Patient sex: M
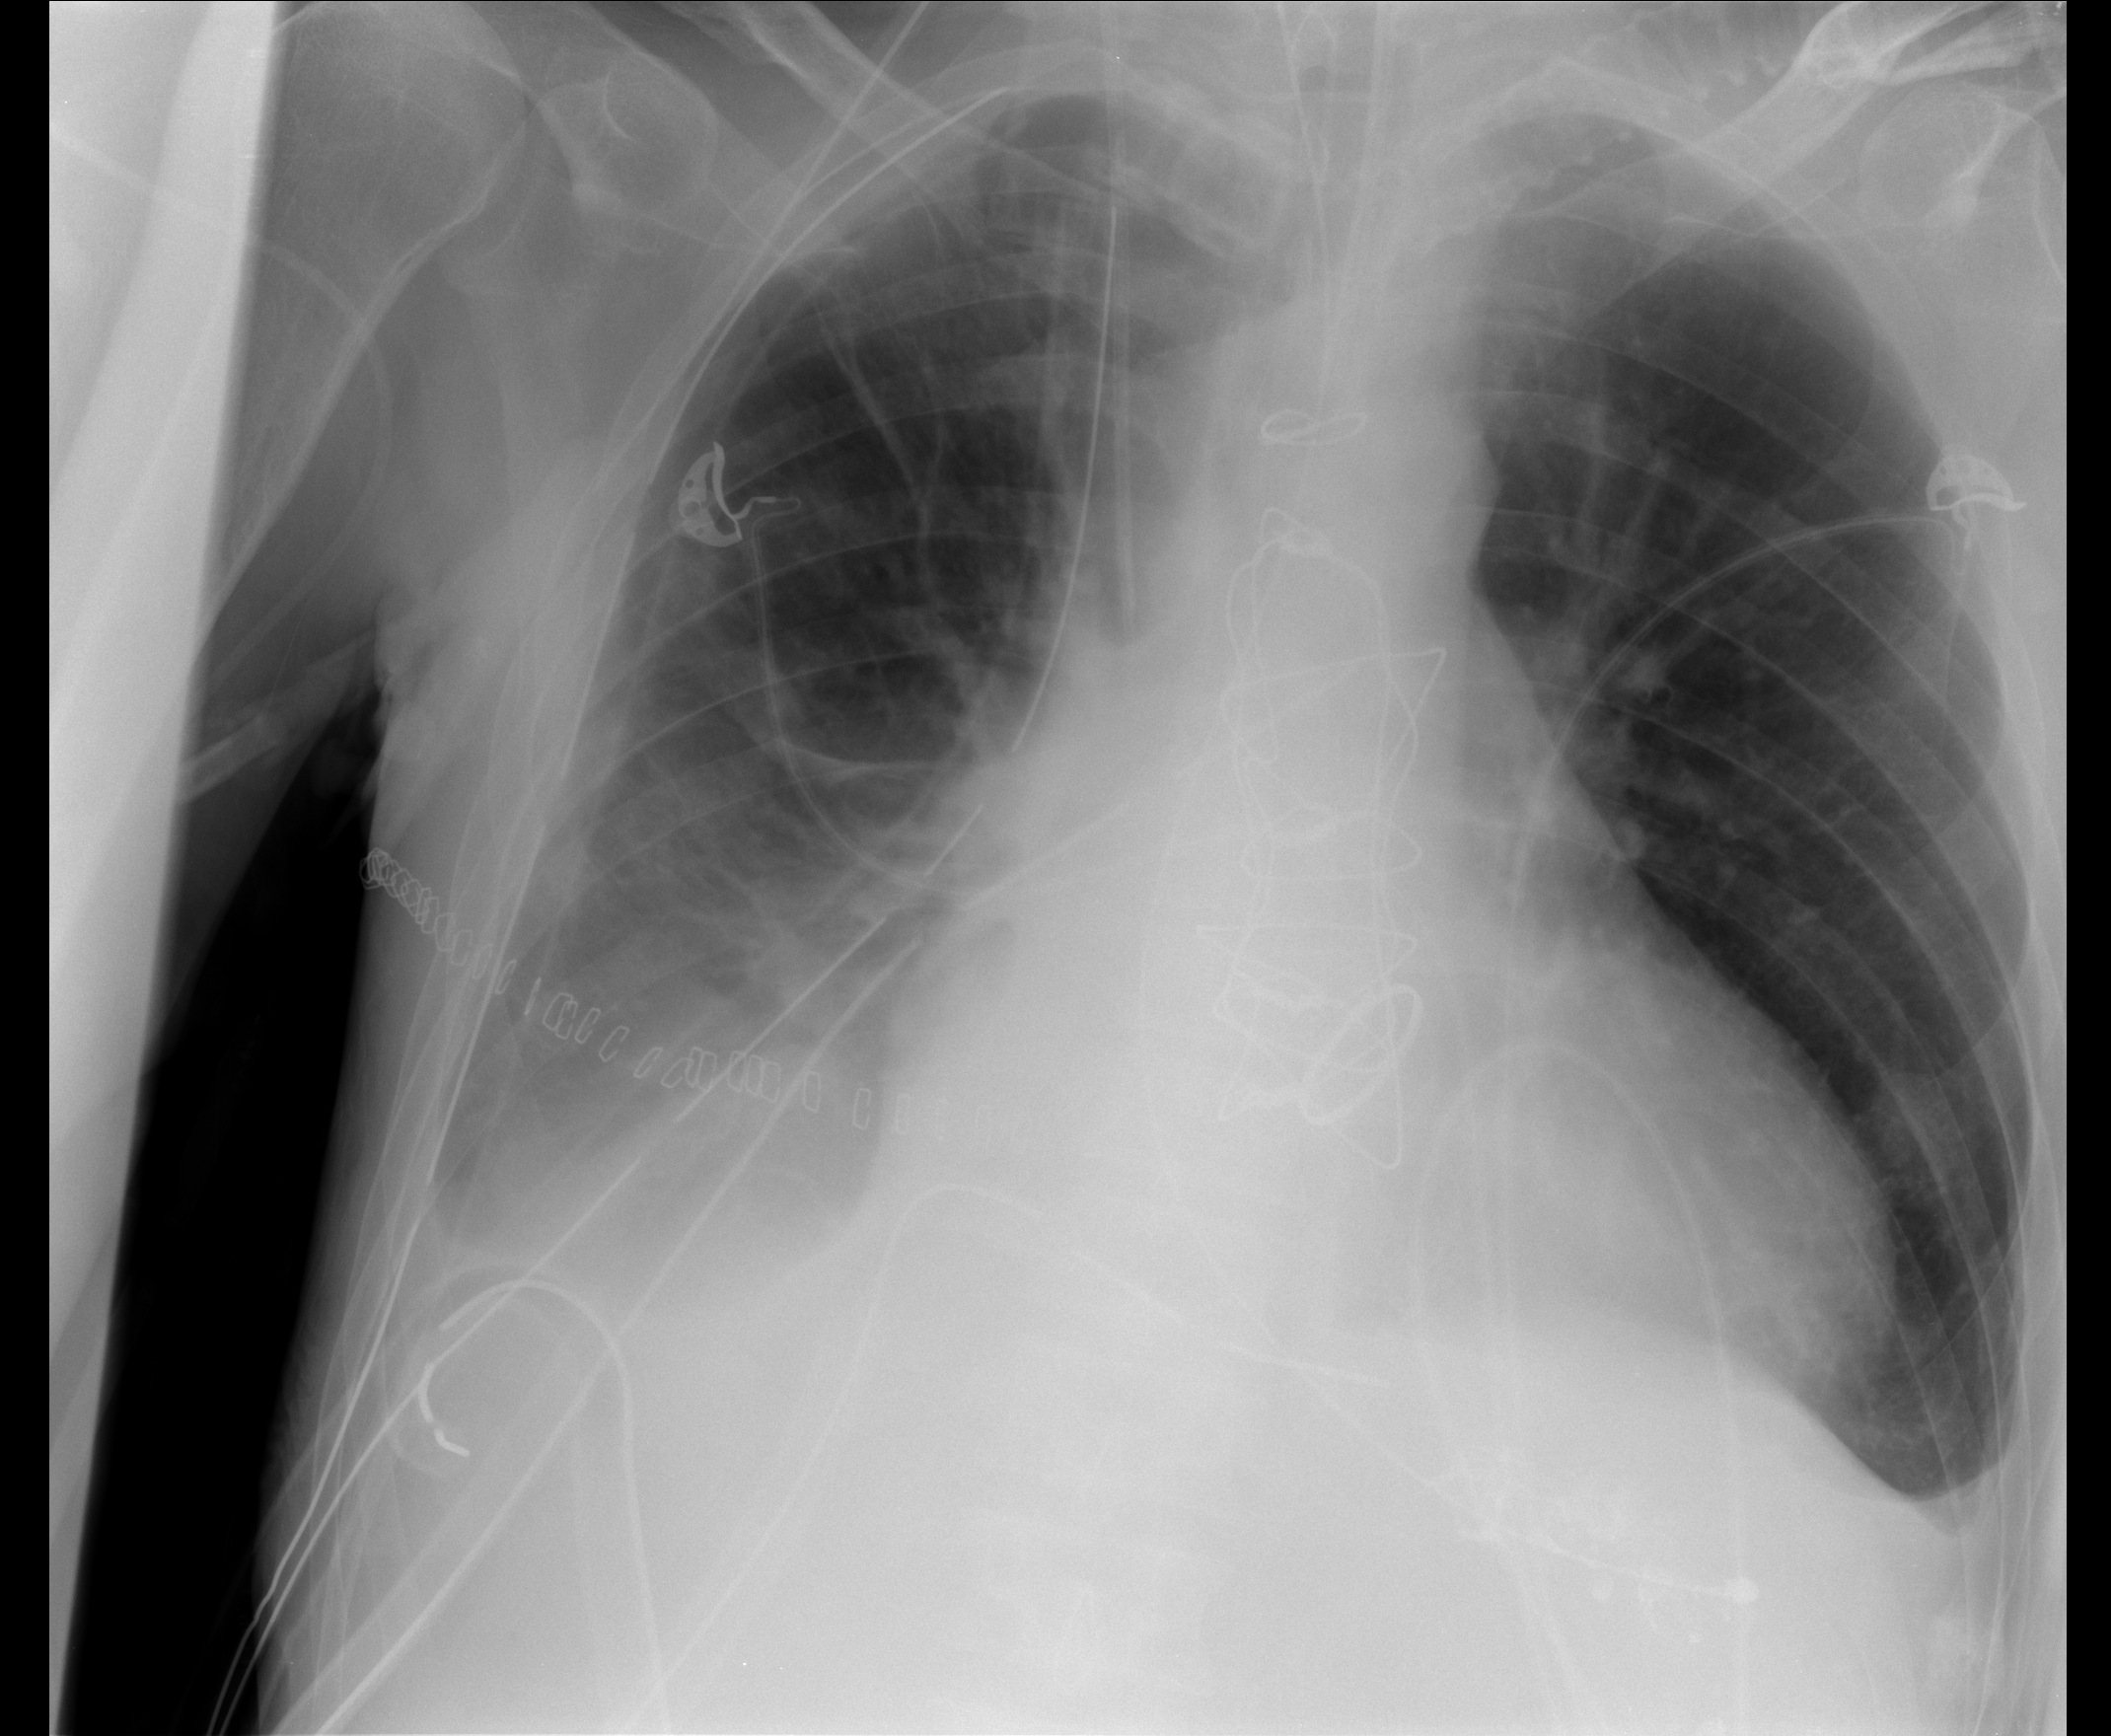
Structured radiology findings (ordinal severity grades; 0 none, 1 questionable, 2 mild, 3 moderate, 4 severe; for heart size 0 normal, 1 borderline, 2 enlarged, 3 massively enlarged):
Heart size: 2
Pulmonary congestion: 0
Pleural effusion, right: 2
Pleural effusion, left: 0
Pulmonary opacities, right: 2
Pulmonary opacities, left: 0
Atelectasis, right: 3
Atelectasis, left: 1